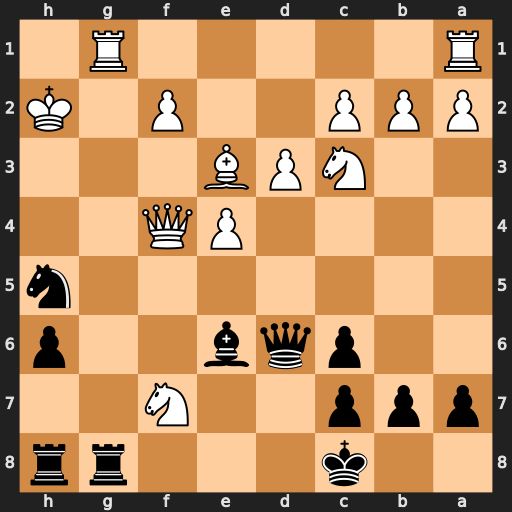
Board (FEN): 2k3rr/ppp2N2/2pqb2p/7n/4PQ2/2NPB3/PPP2P1K/R5R1
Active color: b
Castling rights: -
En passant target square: -
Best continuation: Qe7 Rxg8+ Rxg8